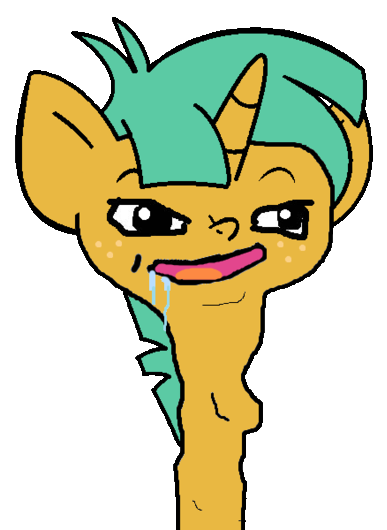
Label: 5_Animal